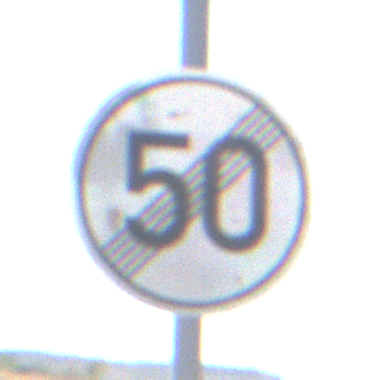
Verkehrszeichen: EndeGeschwindigkeit50
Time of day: Midday
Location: Outdoor (RoadRail)
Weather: Clear
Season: Summer
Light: Natural